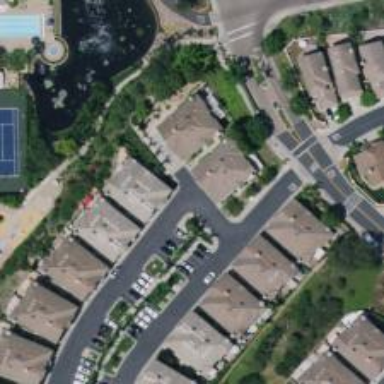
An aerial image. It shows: Living street.